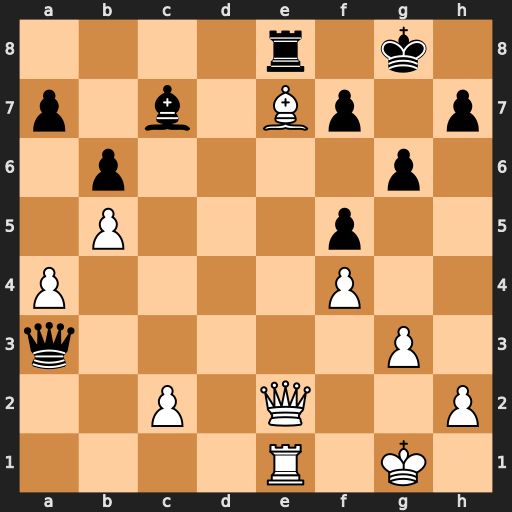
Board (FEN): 4r1k1/p1b1Bp1p/1p4p1/1P3p2/P4P2/q5P1/2P1Q2P/4R1K1
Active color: w
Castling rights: -
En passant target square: -
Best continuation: Bxa3 Rxe2 Rxe2